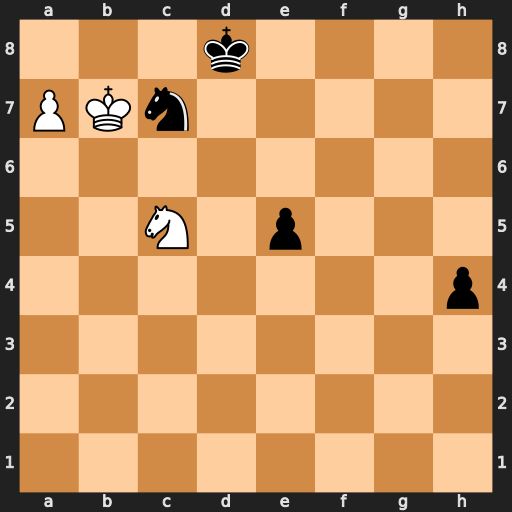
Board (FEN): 3k4/PKn5/8/2N1p3/7p/8/8/8
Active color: w
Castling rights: -
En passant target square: -
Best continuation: Ne6+ Nxe6 a8=Q+